Aerial crown-view tile of a tropical tree (Barro Colorado Island, Panama), acquired 20250217:
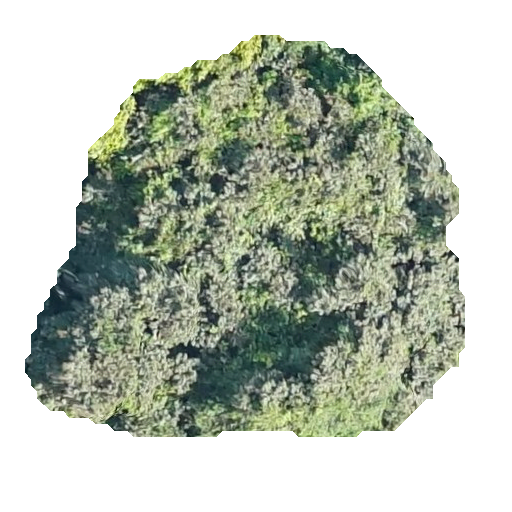
Species: Luehea seemannii
GBIF accepted scientific name: Luehea seemannii
Crown area: 198.705 m²